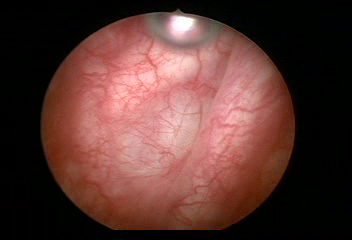
Modality: WLC
Class: Normal mucosa
Bladder cancer association: No